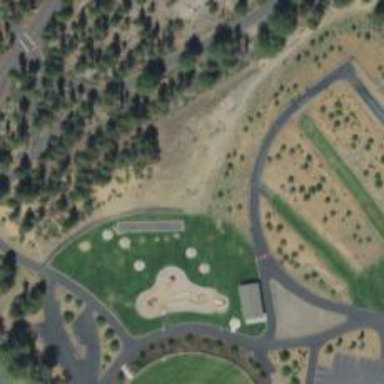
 popular sport played with flying discs."